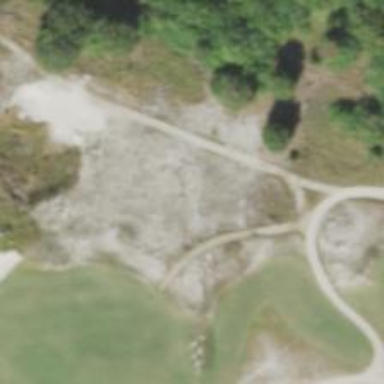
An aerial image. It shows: Pathway for golfing.